Field crop: maize
Growth stage: 2
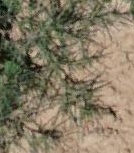
Species: salsola